I will show an image sequence of human cooking. I have annotated the images with numbered circles. Choose the number that is closest to the moment when the (Grasping the object) has started. You are a five-time world champion in this game. Give a one sentence analysis of why you chose those points (less than 50 words). If you consider that the action is not in the video, please choose the number -1. Provide your answer at the end in a json file of this format: {"points": []}
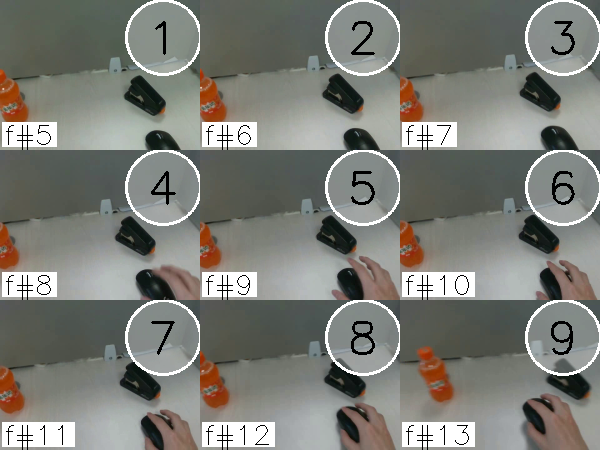
Frame 7 shows the clearest moment of hand-object contact.
{"points": [7]}